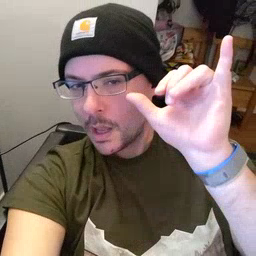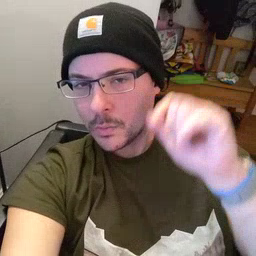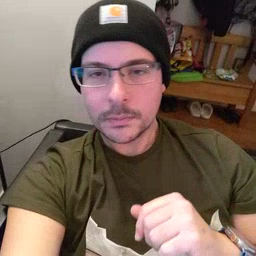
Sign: cow